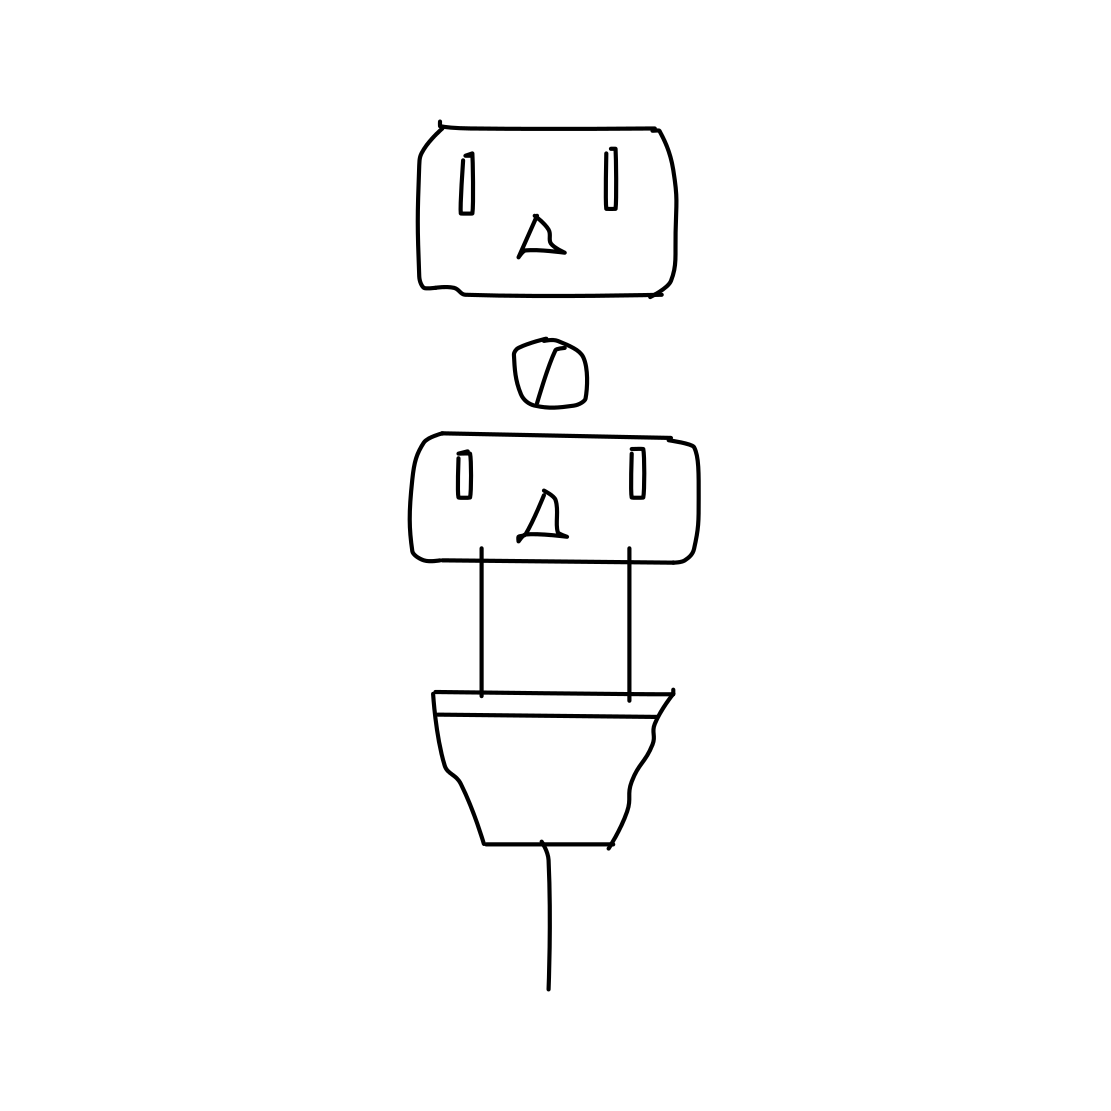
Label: power outlet